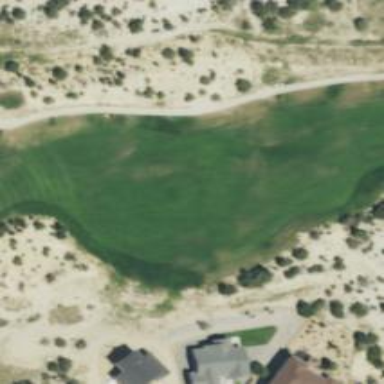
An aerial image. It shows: Rough area in golf course.